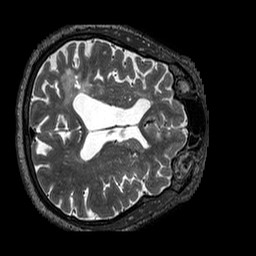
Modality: T2w
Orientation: axial
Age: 64
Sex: male
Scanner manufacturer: siemens
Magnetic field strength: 3 T
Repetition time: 3.2 s
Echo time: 0.567 s